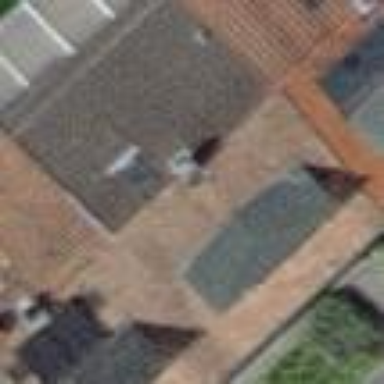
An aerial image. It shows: Terrace building.